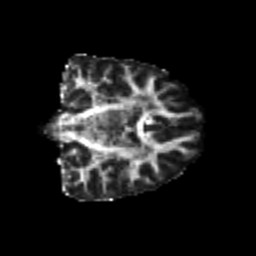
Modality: FA
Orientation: coronal
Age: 24
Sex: female
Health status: healthy
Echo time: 0.074 s